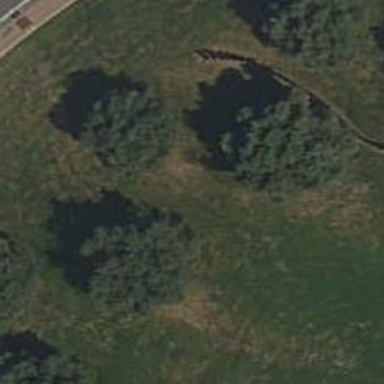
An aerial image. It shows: Broadleaved evergreen tree in its natural setting.